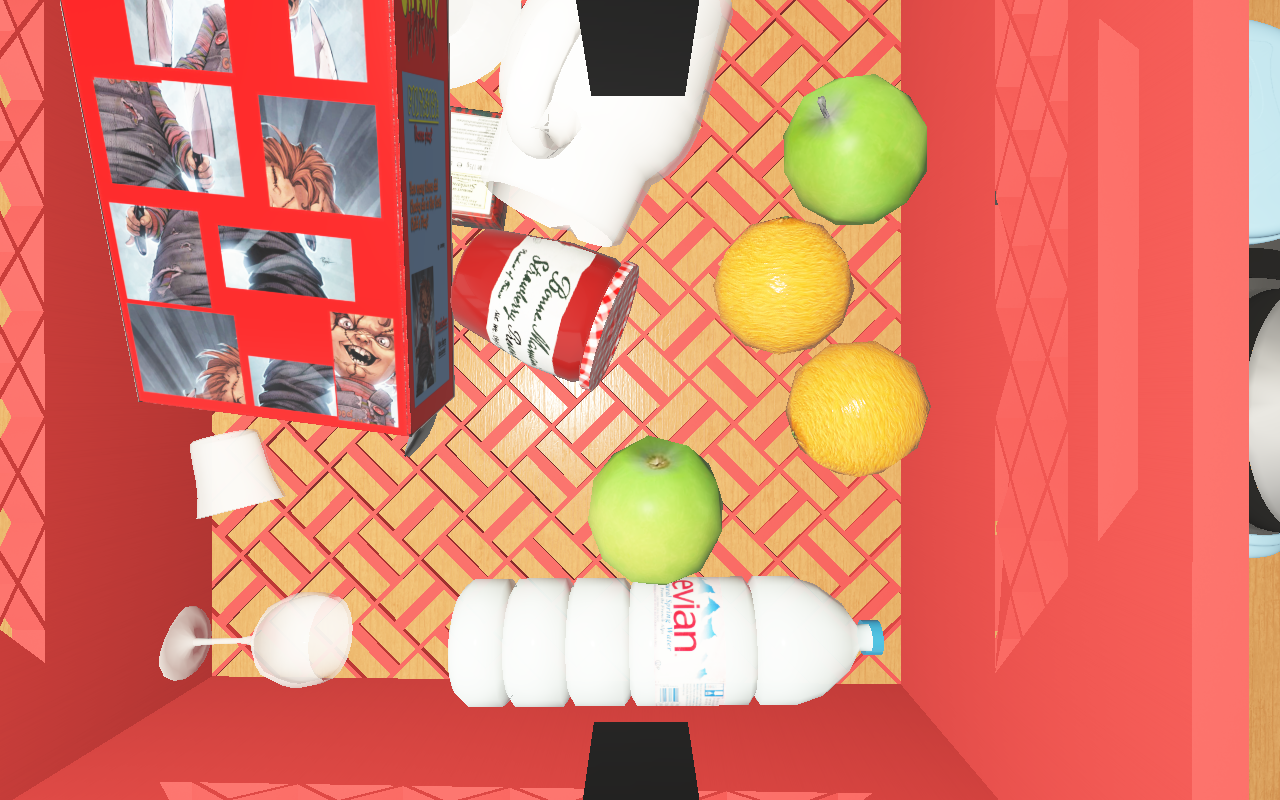
Objects in the scene:
water bottle
apple
apple
orange
orange
spoon
plate
glass
wineglass
jam jar
biscuit box